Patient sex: F
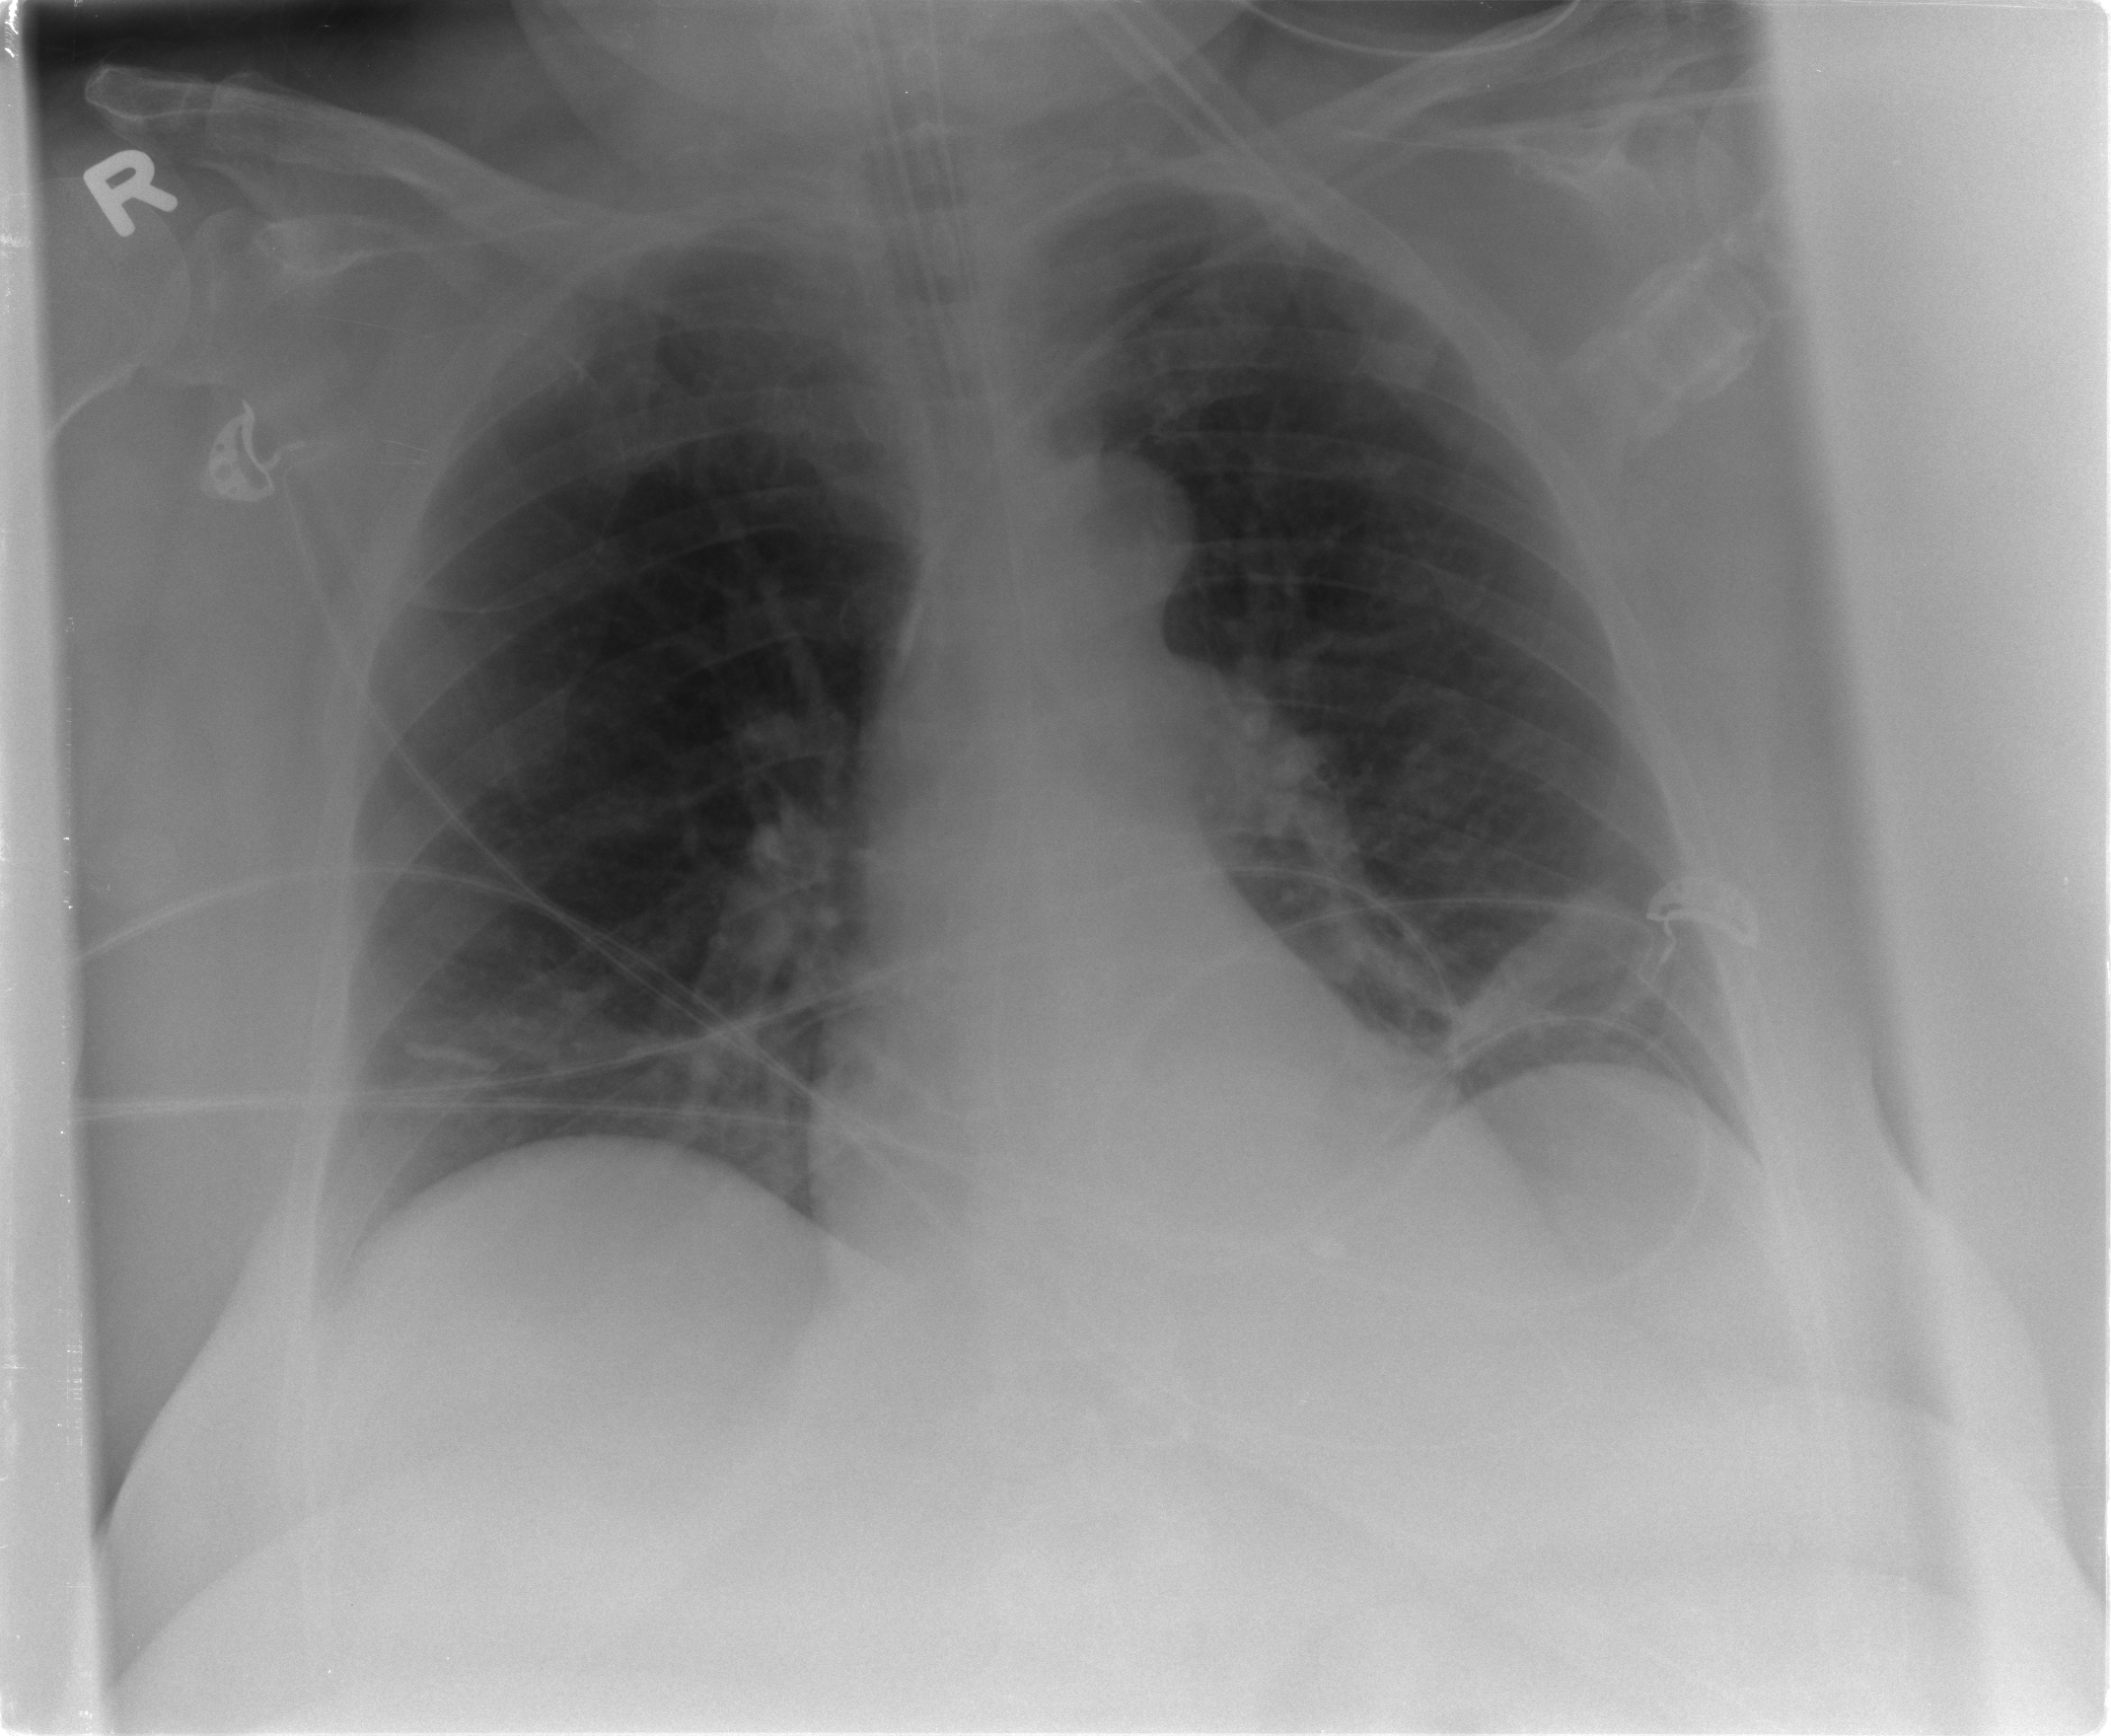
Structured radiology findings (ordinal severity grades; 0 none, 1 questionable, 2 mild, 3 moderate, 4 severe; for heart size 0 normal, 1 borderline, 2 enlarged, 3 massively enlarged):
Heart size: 0
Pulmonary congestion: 0
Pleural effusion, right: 0
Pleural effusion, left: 0
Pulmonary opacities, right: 0
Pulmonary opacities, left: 0
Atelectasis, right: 2
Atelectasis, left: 2